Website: home-depot
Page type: billing-address
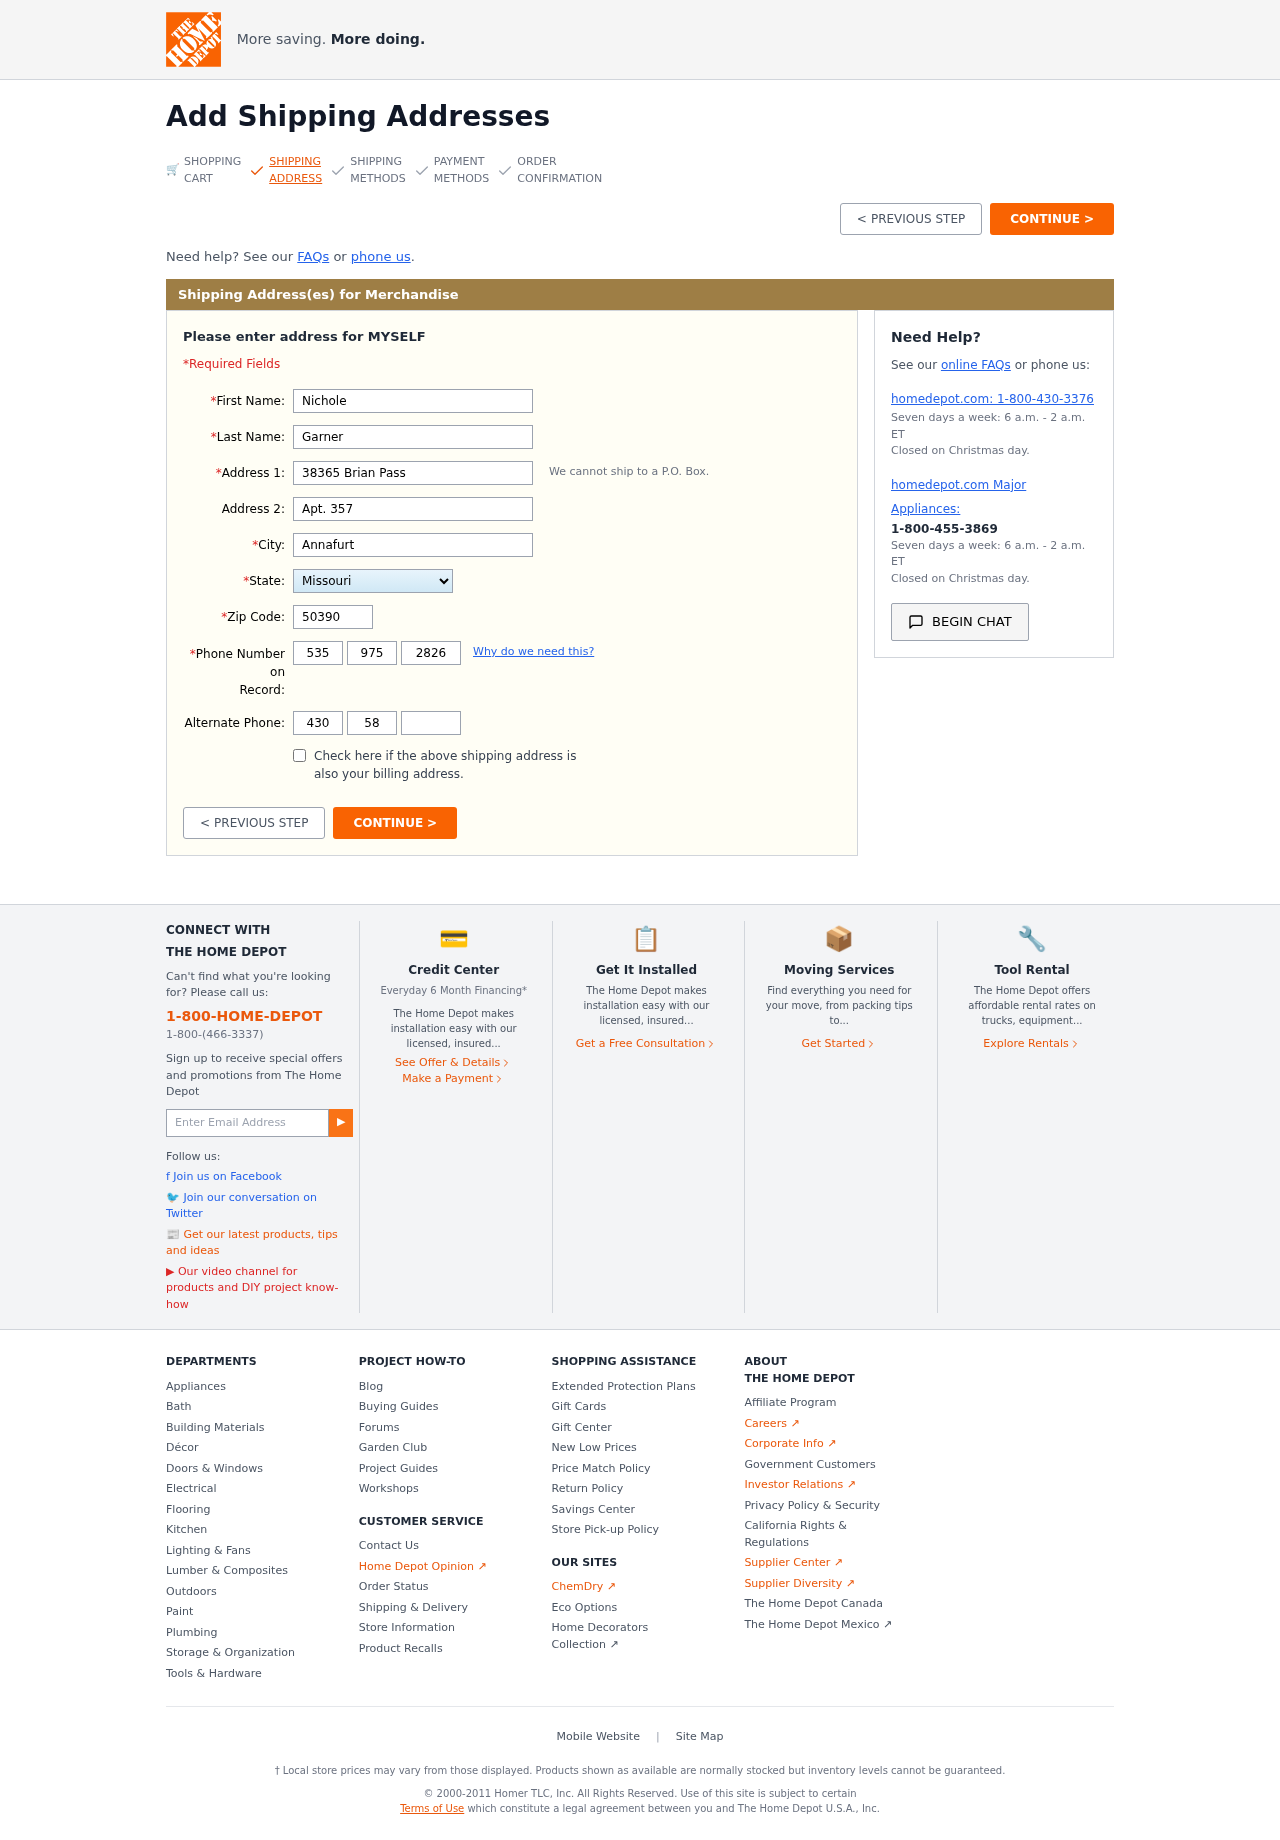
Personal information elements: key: PII_STATE
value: Missouri
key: PII_FIRSTNAME
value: Nichole
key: PII_LASTNAME
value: Garner
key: PII_STREET
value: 38365 Brian Pass
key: PII_STREET2
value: Apt. 357
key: PII_CITY
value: Annafurt
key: PII_POSTCODE
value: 50390
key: PII_PHONE_AREA
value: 535
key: PII_PHONE_PREFIX
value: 975
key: PII_PHONE_LINE
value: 2826
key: PII_PHONE_ALT_AREA
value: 430
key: PII_PHONE_ALT_PREFIX
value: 583
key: PII_PHONE_ALT_LINE
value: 3995